Question: Can someone help me? I have been trying to make my buttons work in Unity! I have watched multiple youtube videos and none of them work for me!
*I want my play button to show a gameobject and hide the current gameobject.
Image of my workspace : -

I have watched many tutorials, and had many results:
- - - -
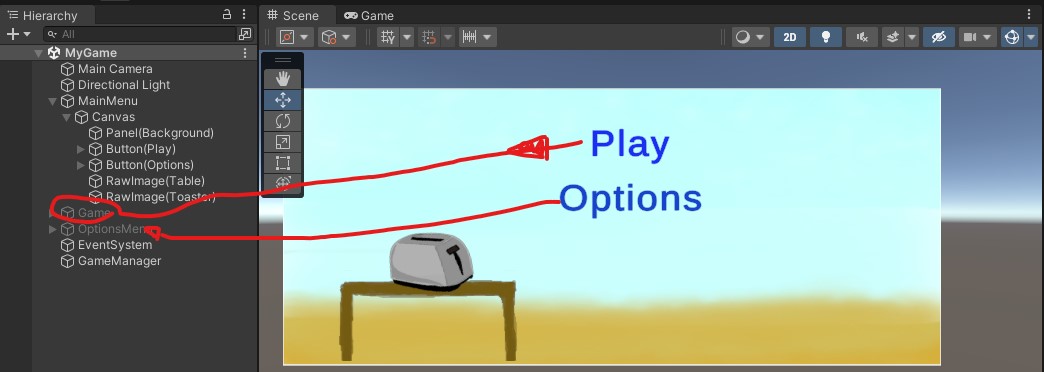
Answer: First of All just make sure you have set the External Tools in Unity Preferences to Visual Studio Code and you have install the Visual Studio Code Package in Unity Package Manager.
I hope you have an UI Managing Script or even not that's not a Problem. In OnClick() make sure you have referenced the GameObject and Selected the SetActive(),
and Click + icon and add another field in that Reference[Drag and Drop] the current button to and Select SetActive() that checkbox present shows the state to be changed into. Please Make Sure you are setting it Correctly.
<URL>
I hope this helps.